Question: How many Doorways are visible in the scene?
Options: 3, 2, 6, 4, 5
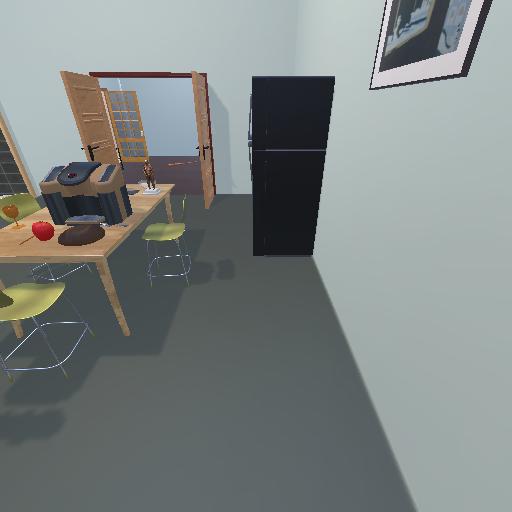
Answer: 3